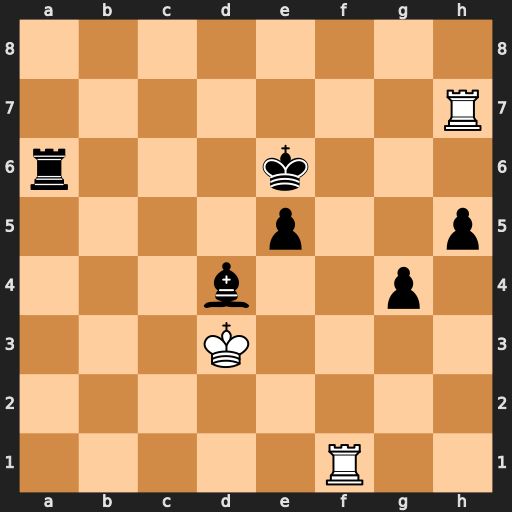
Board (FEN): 8/7R/r3k3/4p2p/3b2p1/3K4/8/5R2
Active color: w
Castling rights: -
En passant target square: -
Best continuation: Rh6+ Kd5 Rxa6